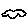
Label: cloud